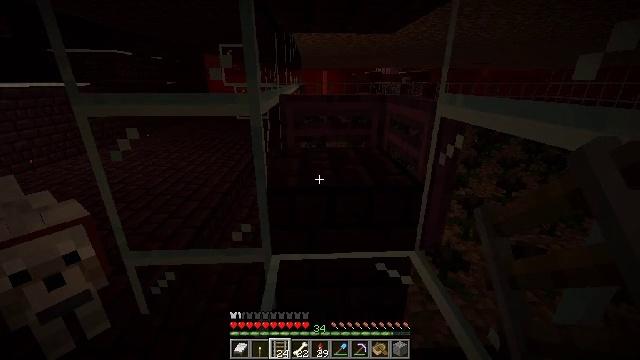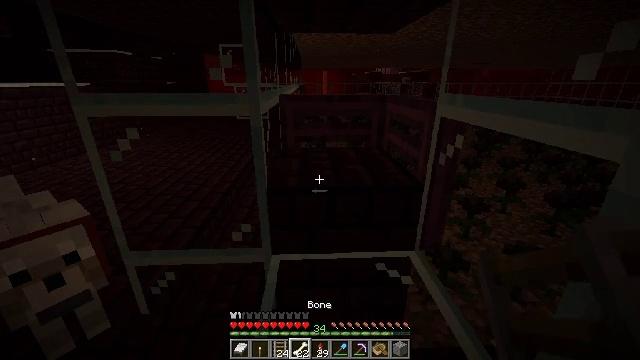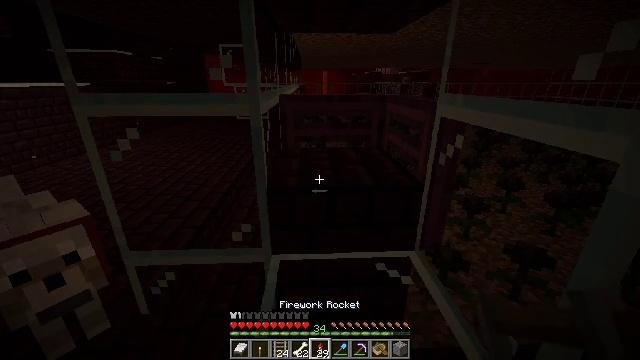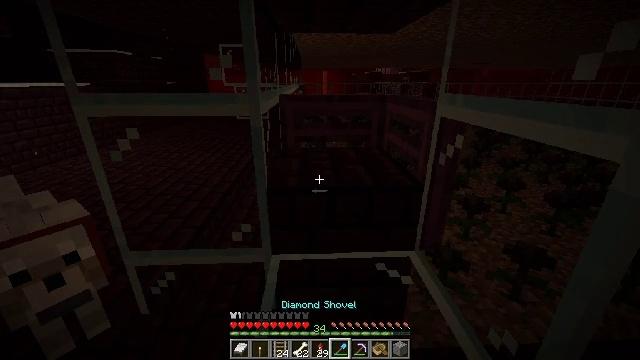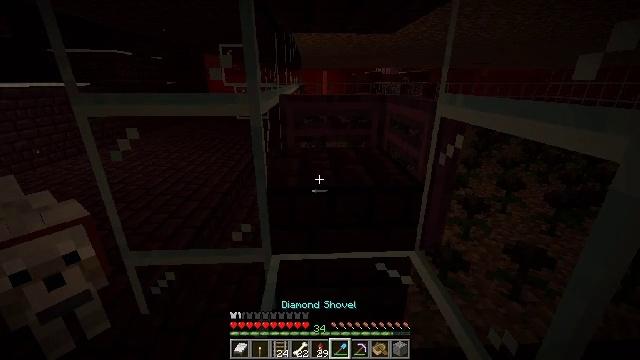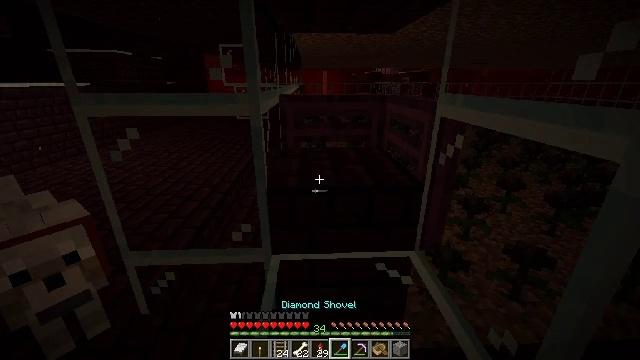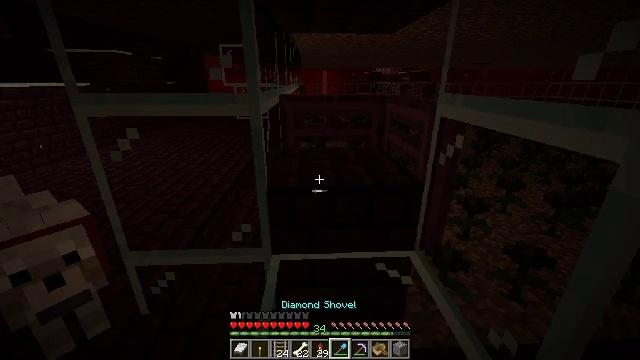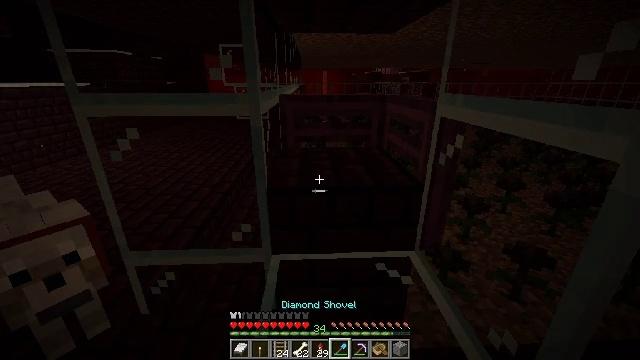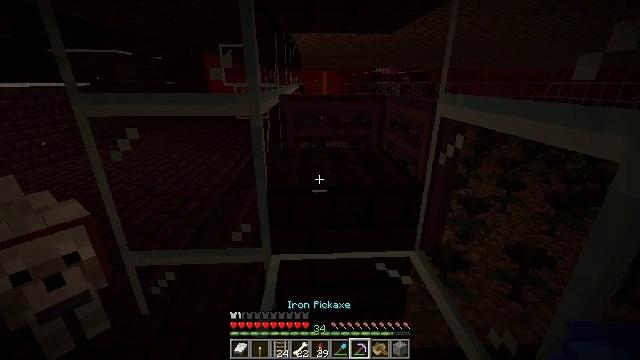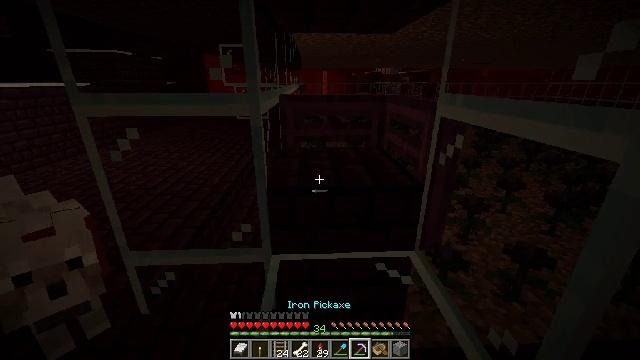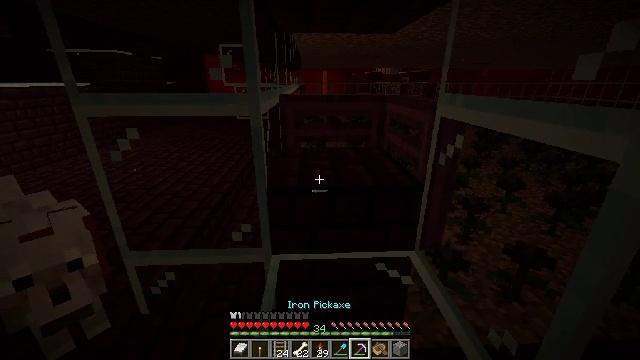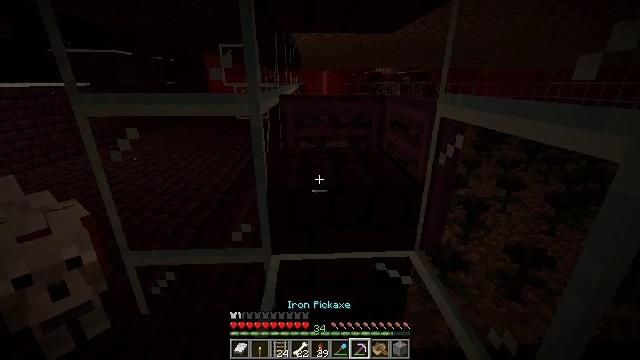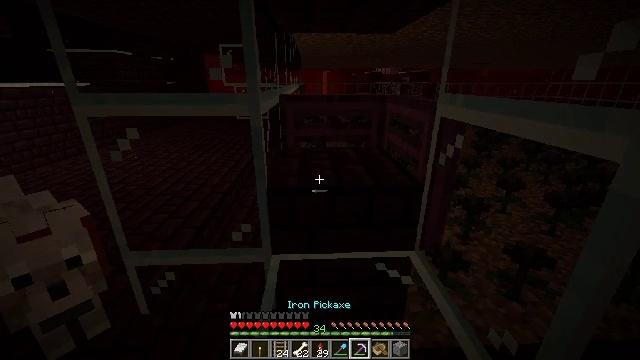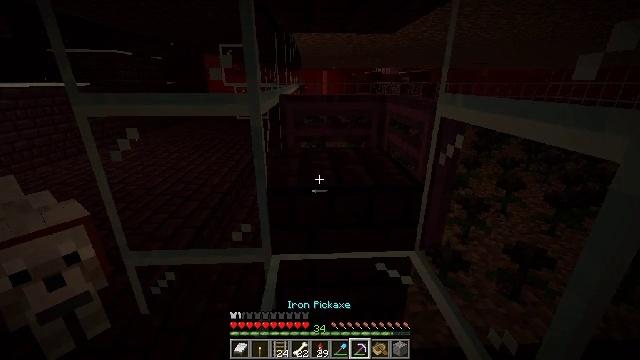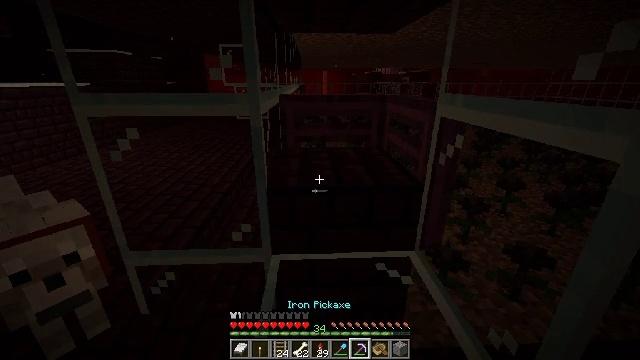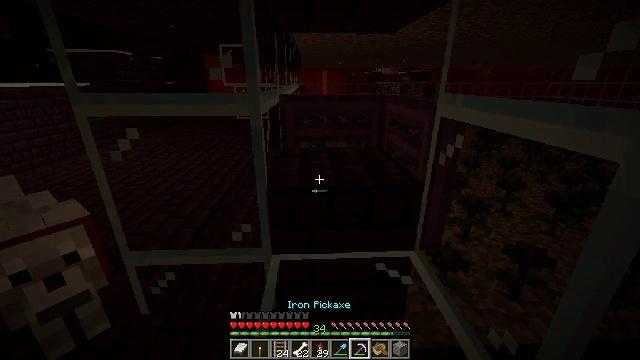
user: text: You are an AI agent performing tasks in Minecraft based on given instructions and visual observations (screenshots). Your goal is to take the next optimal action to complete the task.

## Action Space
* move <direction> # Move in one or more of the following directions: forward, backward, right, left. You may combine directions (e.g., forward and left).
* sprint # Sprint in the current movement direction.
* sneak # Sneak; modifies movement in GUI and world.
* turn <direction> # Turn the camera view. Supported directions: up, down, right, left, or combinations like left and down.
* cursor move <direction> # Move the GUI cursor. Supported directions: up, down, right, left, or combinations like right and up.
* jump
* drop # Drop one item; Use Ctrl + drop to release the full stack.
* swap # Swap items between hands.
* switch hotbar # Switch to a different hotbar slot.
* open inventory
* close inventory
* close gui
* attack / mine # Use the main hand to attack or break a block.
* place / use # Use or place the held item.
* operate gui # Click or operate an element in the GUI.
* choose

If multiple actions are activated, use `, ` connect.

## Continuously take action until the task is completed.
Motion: motion action
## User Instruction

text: Dig up the nether brick slab.
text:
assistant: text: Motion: no_op
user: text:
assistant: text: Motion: no_op
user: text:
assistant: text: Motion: no_op
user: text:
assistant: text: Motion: no_op
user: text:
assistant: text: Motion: no_op
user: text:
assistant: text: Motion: no_op
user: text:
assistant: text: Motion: no_op
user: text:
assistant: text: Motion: no_op
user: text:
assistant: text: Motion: no_op
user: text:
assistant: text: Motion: no_op
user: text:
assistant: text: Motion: no_op
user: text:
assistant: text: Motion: no_op
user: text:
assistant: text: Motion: no_op
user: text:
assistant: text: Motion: no_op
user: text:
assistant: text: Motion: no_op
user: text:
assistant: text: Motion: no_op
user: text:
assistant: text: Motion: no_op
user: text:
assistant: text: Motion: no_op
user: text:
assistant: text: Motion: no_op
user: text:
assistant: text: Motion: no_op
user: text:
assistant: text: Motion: no_op
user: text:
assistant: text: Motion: no_op
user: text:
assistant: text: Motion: no_op
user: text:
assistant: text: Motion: no_op
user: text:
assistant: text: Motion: no_op
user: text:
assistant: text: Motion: no_op
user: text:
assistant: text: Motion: no_op
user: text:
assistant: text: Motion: no_op
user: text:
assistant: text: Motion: no_op
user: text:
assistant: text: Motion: no_op